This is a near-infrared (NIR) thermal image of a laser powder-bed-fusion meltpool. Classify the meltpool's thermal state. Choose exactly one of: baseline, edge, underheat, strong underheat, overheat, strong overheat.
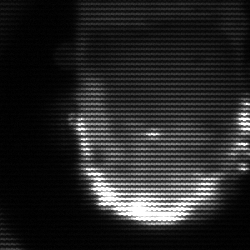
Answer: baseline